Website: macys
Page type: store-pickup
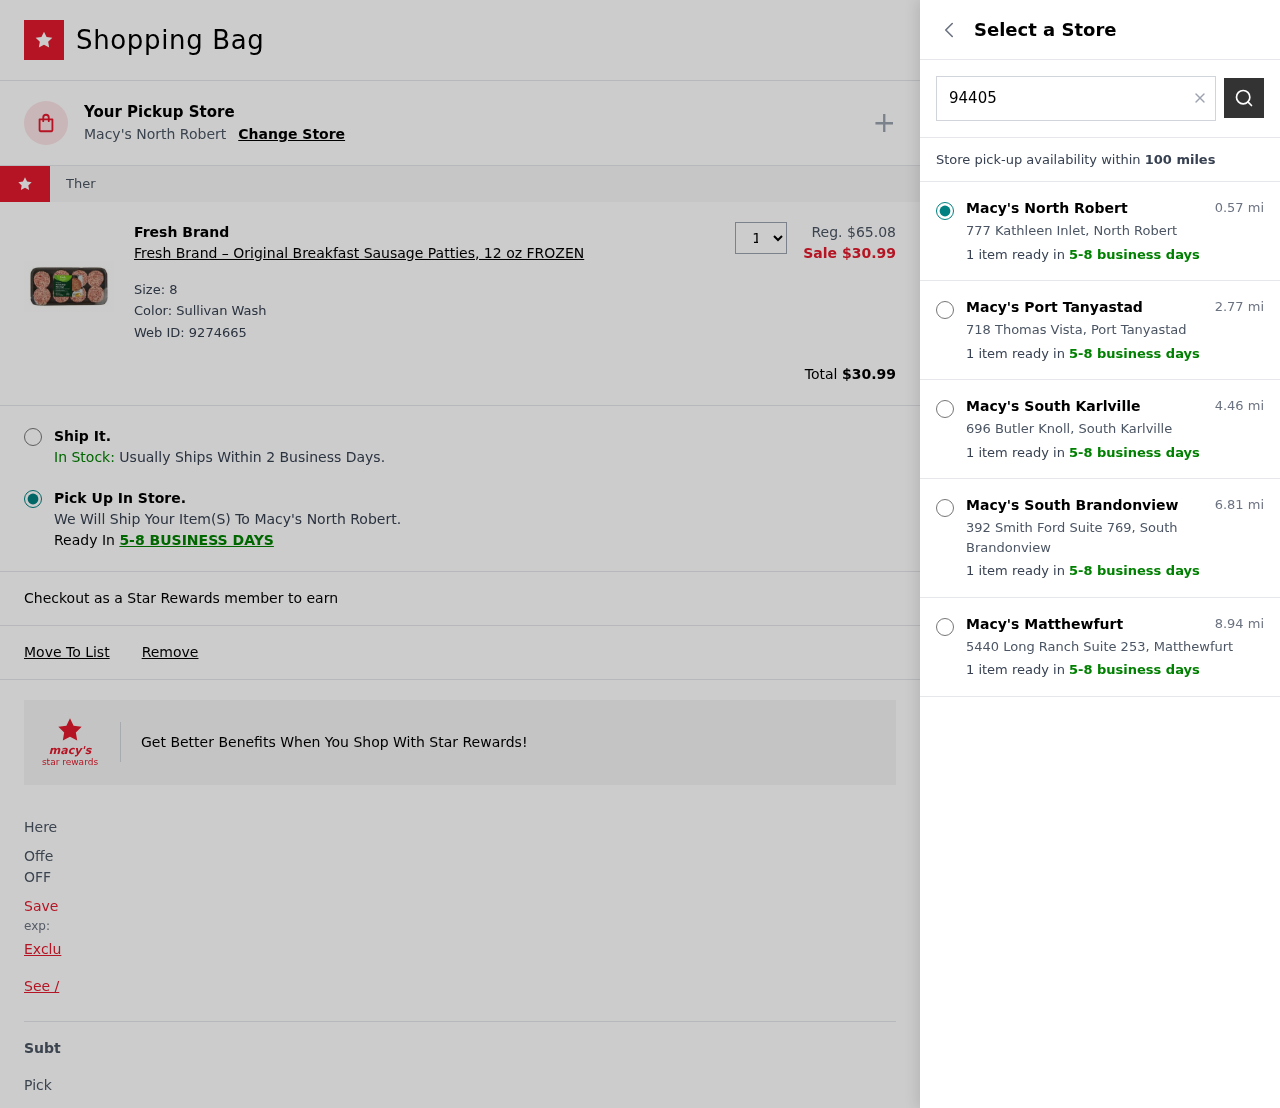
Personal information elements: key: PII_LOCATION1_CITY
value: North Robert
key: PII_LOCATION1_STREET
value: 777 Kathleen Inlet
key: PII_LOCATION2_CITY
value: Port Tanyastad
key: PII_LOCATION2_STREET
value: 718 Thomas Vista
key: PII_LOCATION3_CITY
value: South Karlville
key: PII_LOCATION3_STREET
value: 696 Butler Knoll
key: PII_LOCATION4_CITY
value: South Brandonview
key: PII_LOCATION4_STREET
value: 392 Smith Ford Suite 769
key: PII_LOCATION5_CITY
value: Matthewfurt
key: PII_LOCATION5_STREET
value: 5440 Long Ranch Suite 253
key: PII_POSTCODE
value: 94405
Product elements: key: PRODUCT1_BRAND
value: Fresh Brand
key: PRODUCT1_NAME
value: Fresh Brand – Original Breakfast Sausage Patties, 12 oz FROZEN
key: PRODUCT1_PRICE
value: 30.99
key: PRODUCT1_QUANTITY
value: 1
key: PRODUCT1_ORIGINAL_PRICE
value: $65.08
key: PRODUCT1_WEB_ID
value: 9274665
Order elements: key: ORDER_TOTAL
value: $30.99
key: ORDER_DELIVERY_DATE
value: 5-8 business days
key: ORDER_DELIVERY_DATE
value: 5-8 BUSINESS DAYS
Search elements: key: SEARCH_LOCATION
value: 94405